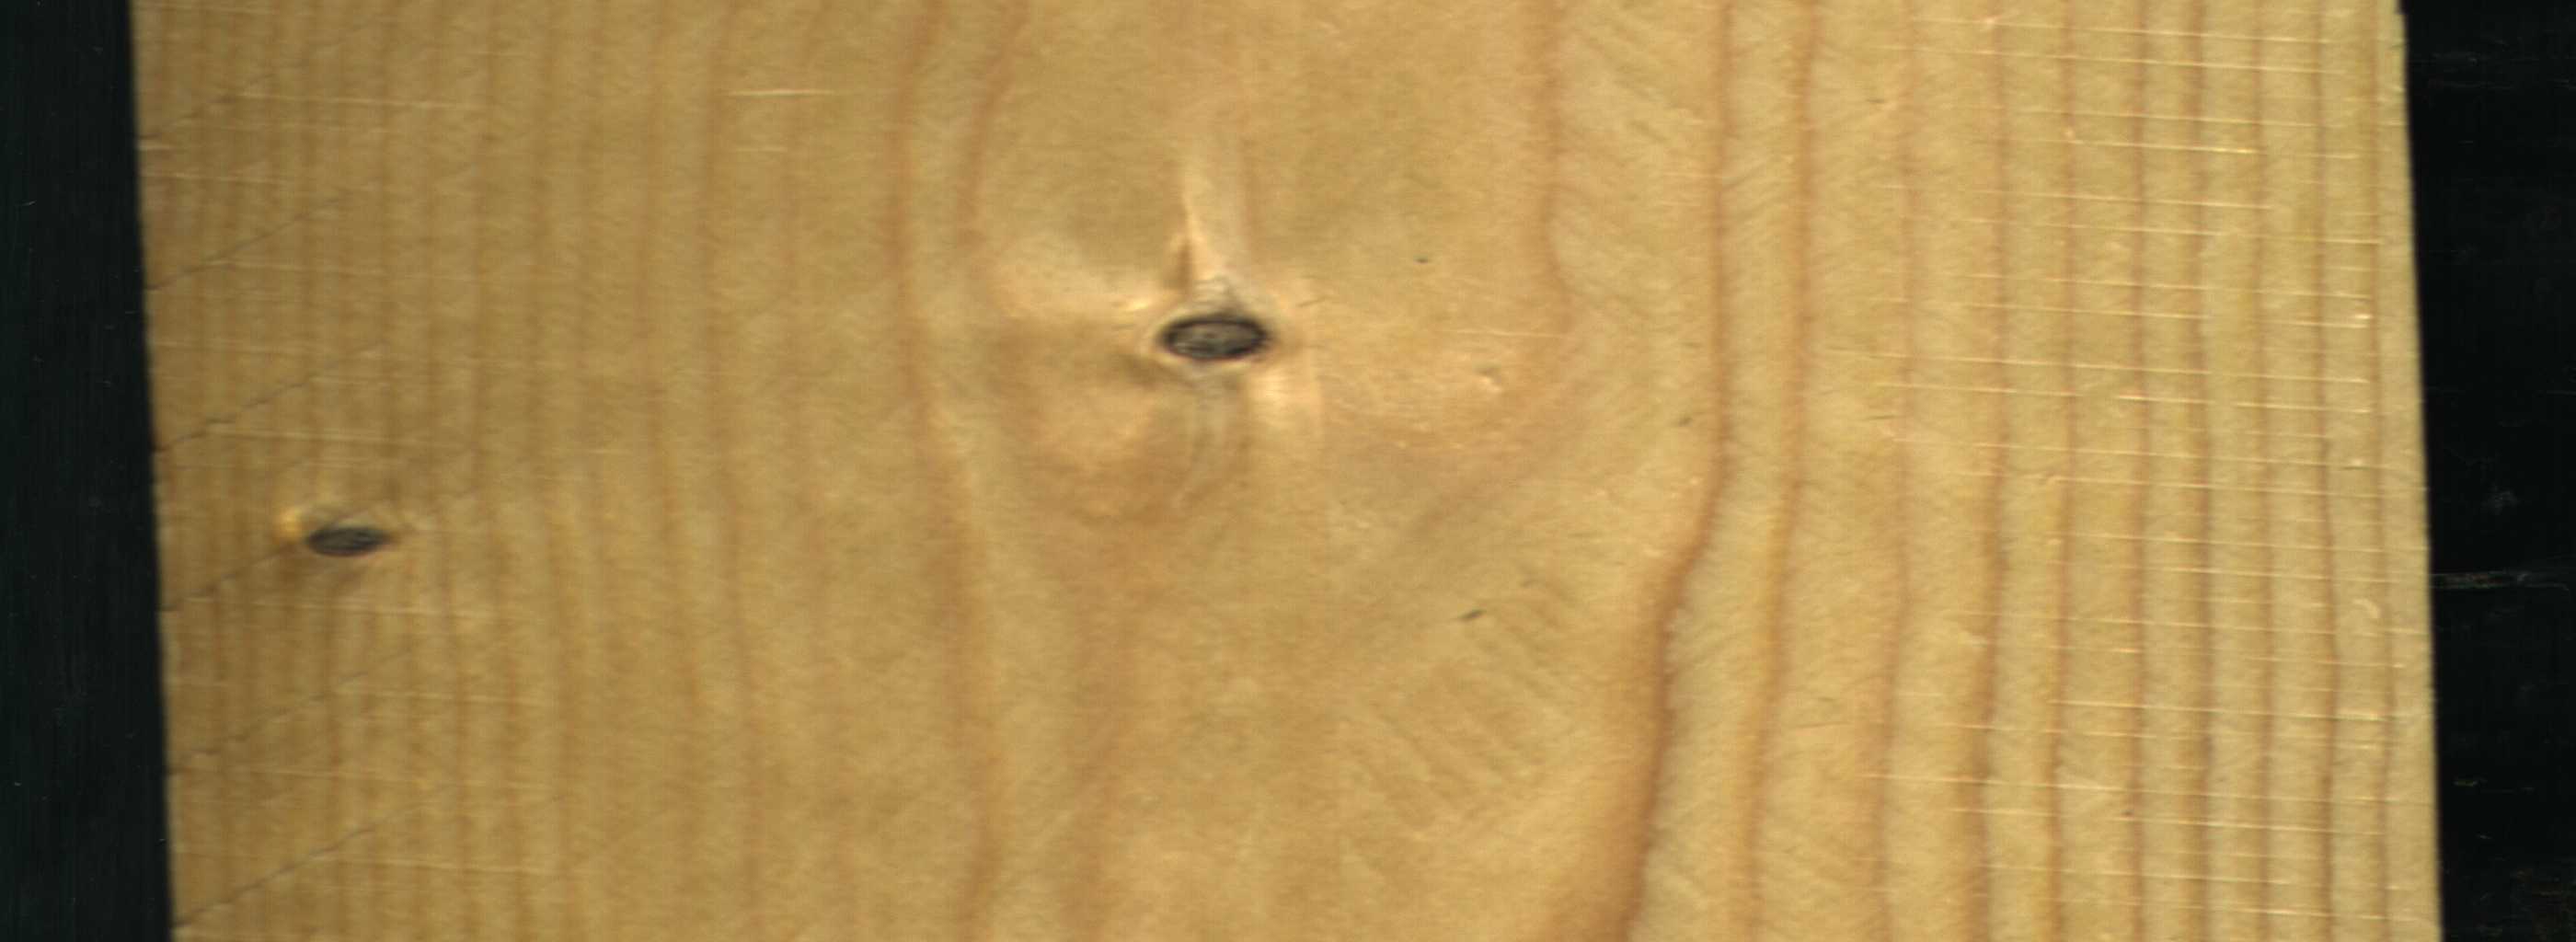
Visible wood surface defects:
Dead_Knot
Dead_Knot